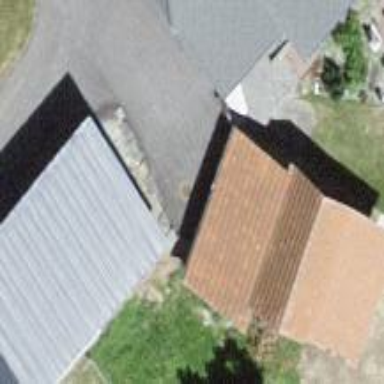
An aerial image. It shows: Rural barn.